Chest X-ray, PA view. Patient: 21 years old, sex M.
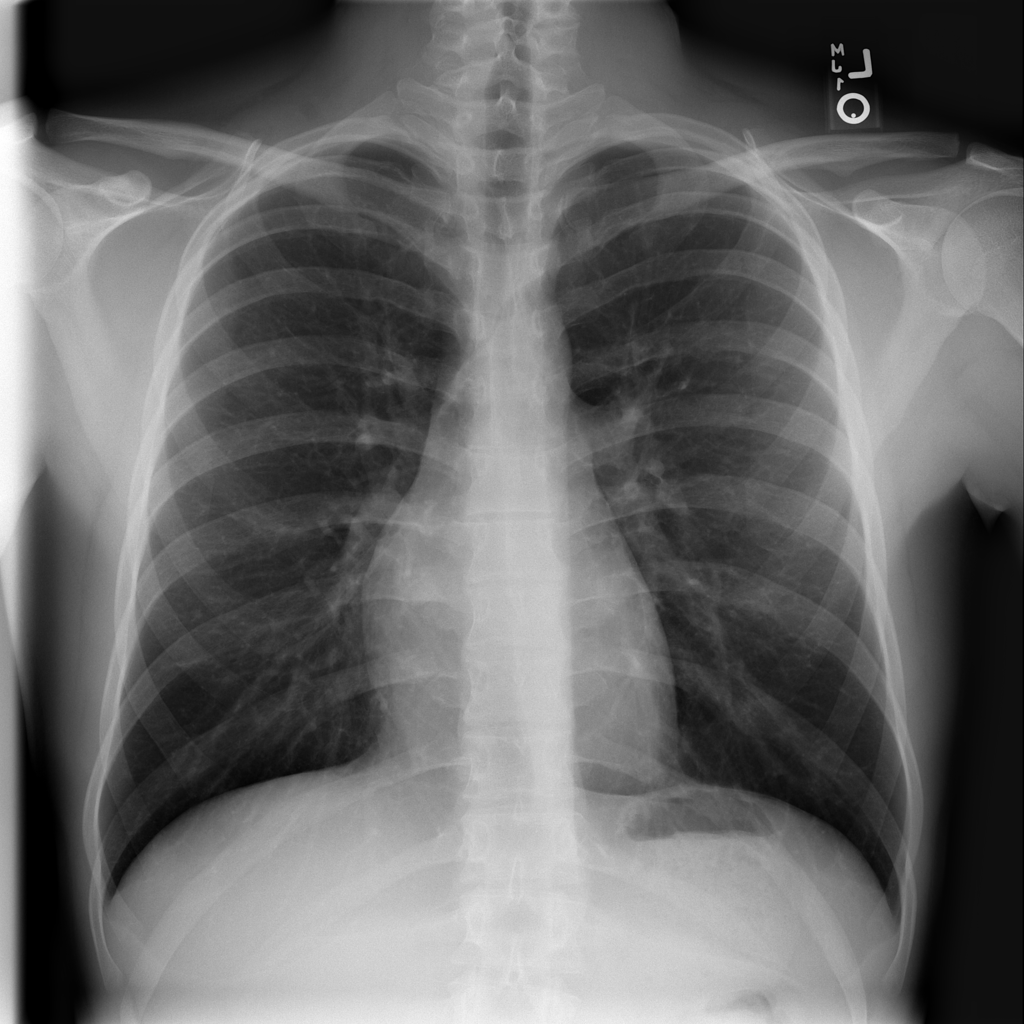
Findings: No Finding